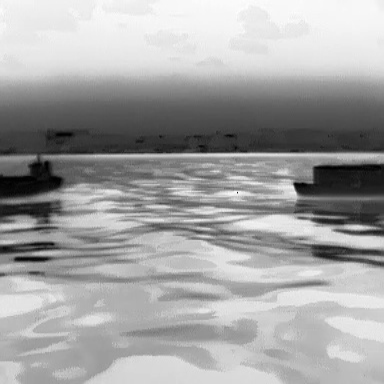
There are two objects shown in the infrared image, including a liner, and a fishing_boat.